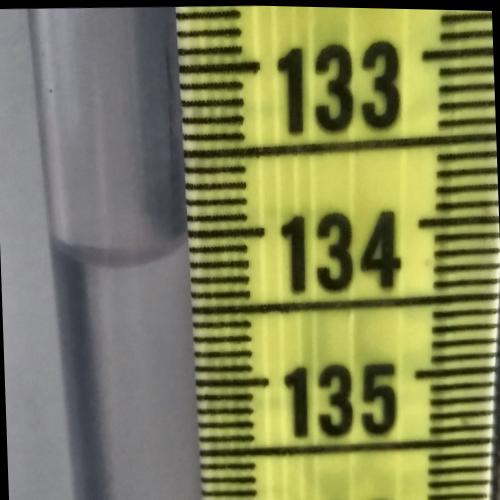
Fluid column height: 134.1 cm